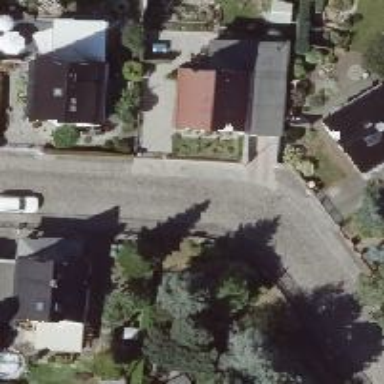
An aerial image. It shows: Residential road with separate sidewalk.